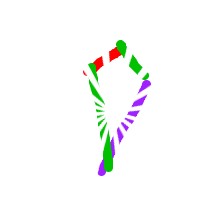
Shape: kite